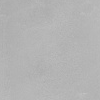
Atmospheric dust classification: dusty